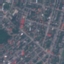
Land use / land cover: Residential